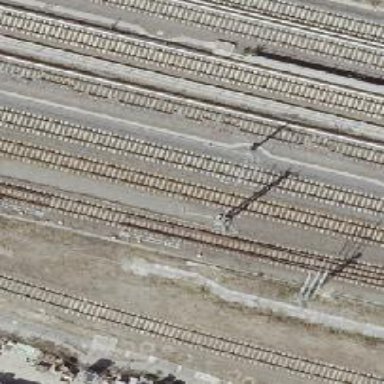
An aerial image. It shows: Milestone along the railway track with catenary mast.